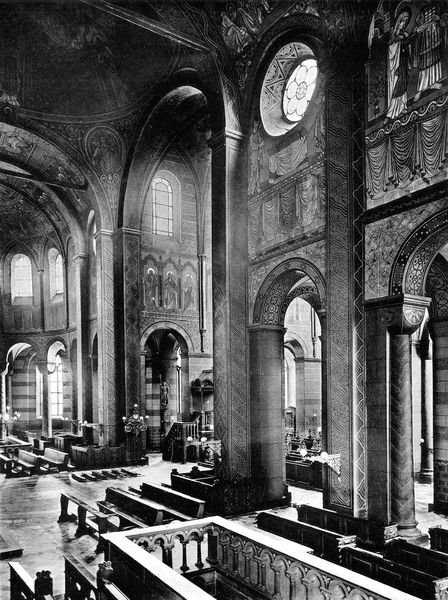
Titel: St. Maria im Kapitol in Köln
Standort: Köln, St. Maria im Kapitol (EU - D - NRW)
Schlagwörter: fenster, grau, schwarz, säule, säulen, weiss, bild, kirche, bogen, bank, rundbogen, kuppel, foto, bögen, dom, altar, bänke, kapitell, photo, mittelschiff, rosette, rundbögen, saulen, rossette, mmel, skellettbauweise